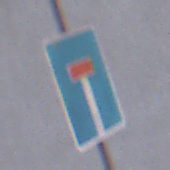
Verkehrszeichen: Sackgasse
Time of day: MorningAfternoon
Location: Outdoor (Urban)
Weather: PartlyCloudy
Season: NotSpecified
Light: Natural